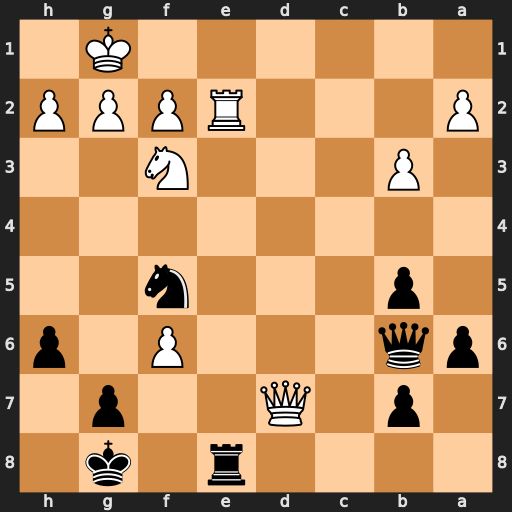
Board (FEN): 4r1k1/1p1Q2p1/pq3P1p/1p3n2/8/1P3N2/P3RPPP/6K1
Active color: b
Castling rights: -
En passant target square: -
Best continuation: Rxe2 f7+ Kf8 Qc8+ Kxf7